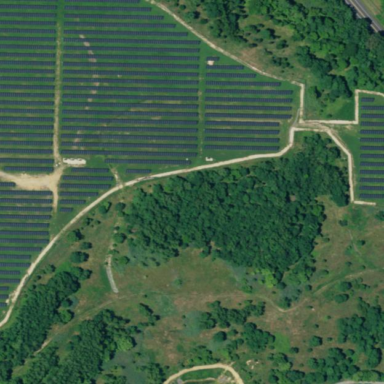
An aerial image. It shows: Solar power plant with photovoltaic technology surrounded by fence.